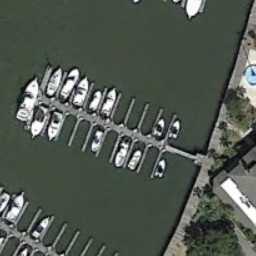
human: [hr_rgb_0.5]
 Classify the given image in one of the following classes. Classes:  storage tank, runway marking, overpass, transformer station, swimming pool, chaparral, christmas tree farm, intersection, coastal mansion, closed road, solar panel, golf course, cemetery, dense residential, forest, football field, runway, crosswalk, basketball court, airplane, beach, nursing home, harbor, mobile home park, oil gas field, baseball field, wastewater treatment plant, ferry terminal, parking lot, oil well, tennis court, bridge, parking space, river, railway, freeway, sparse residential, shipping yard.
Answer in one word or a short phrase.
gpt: ferry terminal